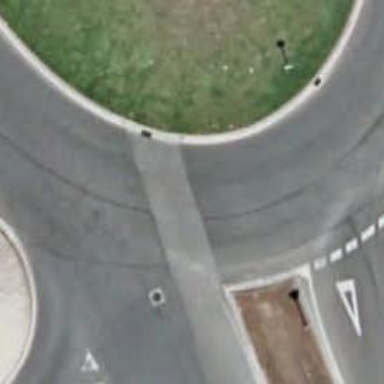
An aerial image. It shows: Tertiary road made of asphalt leading to roundabout junction.